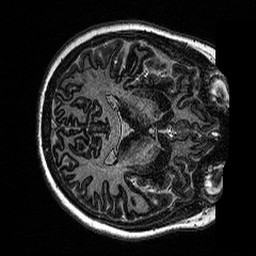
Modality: MP2RAGE
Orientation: axial
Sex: female
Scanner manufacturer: siemens
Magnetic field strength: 3 T
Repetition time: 5 s
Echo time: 0.00292 s